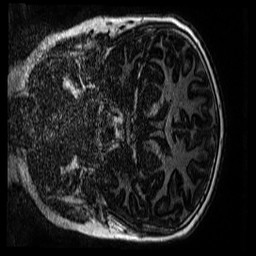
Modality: MP2RAGE
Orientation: coronal
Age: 11
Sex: male
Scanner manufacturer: siemens
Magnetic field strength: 3 T
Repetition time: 4 s
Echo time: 0.00299 s